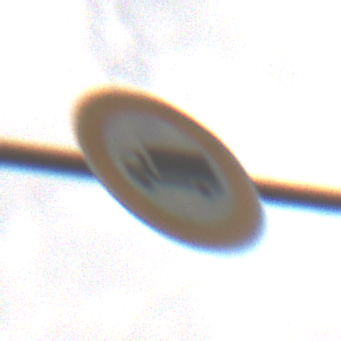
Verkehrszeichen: VerbotFuerKraftfahrzeugeUeberDreiKommaFuenfTonnen
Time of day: MorningAfternoon
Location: Outdoor (Suburban)
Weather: Overcast
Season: NotSpecified
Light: Natural